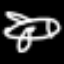
Label: airplane